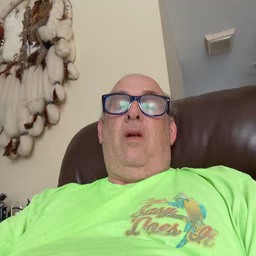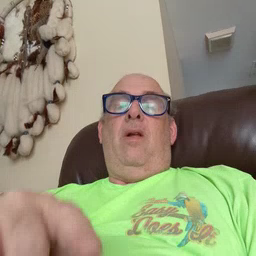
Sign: person